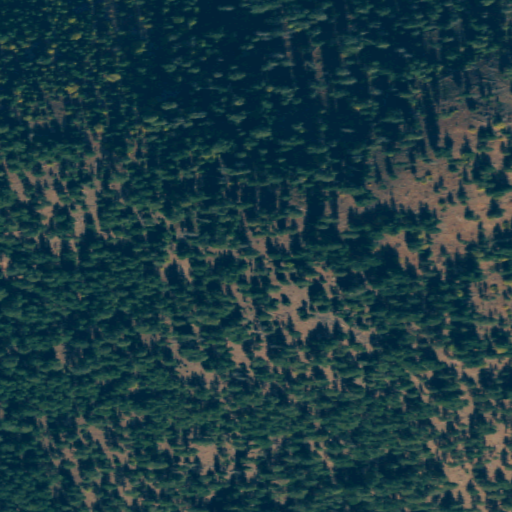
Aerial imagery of ridge(s) in Washington named Thompson Ridge containing grassland and shrub